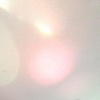
Label: sunburn